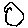
Label: circle